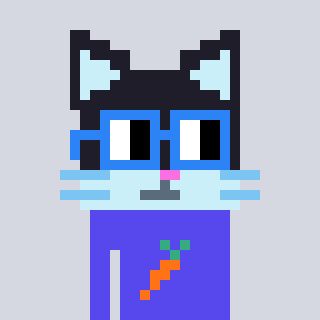
a pixel art character with square blue glasses, a cat-shaped head and a computerblue-colored body on a cool background